Question: I am attempting to create a figure with a break in the axis.
It creates the .jpg image, but it prints two sets of x-axis labels in the process (see attached picture).
What error in the code is resulting in this problem?
'''
results = read.table("./ceu_asn_afr.txt",head=T)
library(plotrix)
jpeg("Figure1.1.jpg",width=2000,height=2000,res=300)
xgap <- ifelse(as.numeric(results[,1]) > 1.9, as.numeric(results[,1])-0.4, as.numeric(results[,1]))
plotCI(xgap,as.numeric(results[,3]),ui=as.numeric(results[,5]),li=as.numeric(results[,4]),err="y",gap=TRUE,sfrac=0.005, xlab="European odds ratio",ylab="African American odds ratio",cex=1.5,bty="l")
xat <- pretty(xgap)
xat <- xat[xat!=1.6]
xlab <- ifelse(xat>1.5, xat+0.4, xat)
axis(1,at=xat, labels=xlab)
axis.break(1,1.9,style="slash")
lines(c(0.75,2.5),c(0.75,2.5),lty=2)
close.screen(all=TRUE)
dev.off()
'''

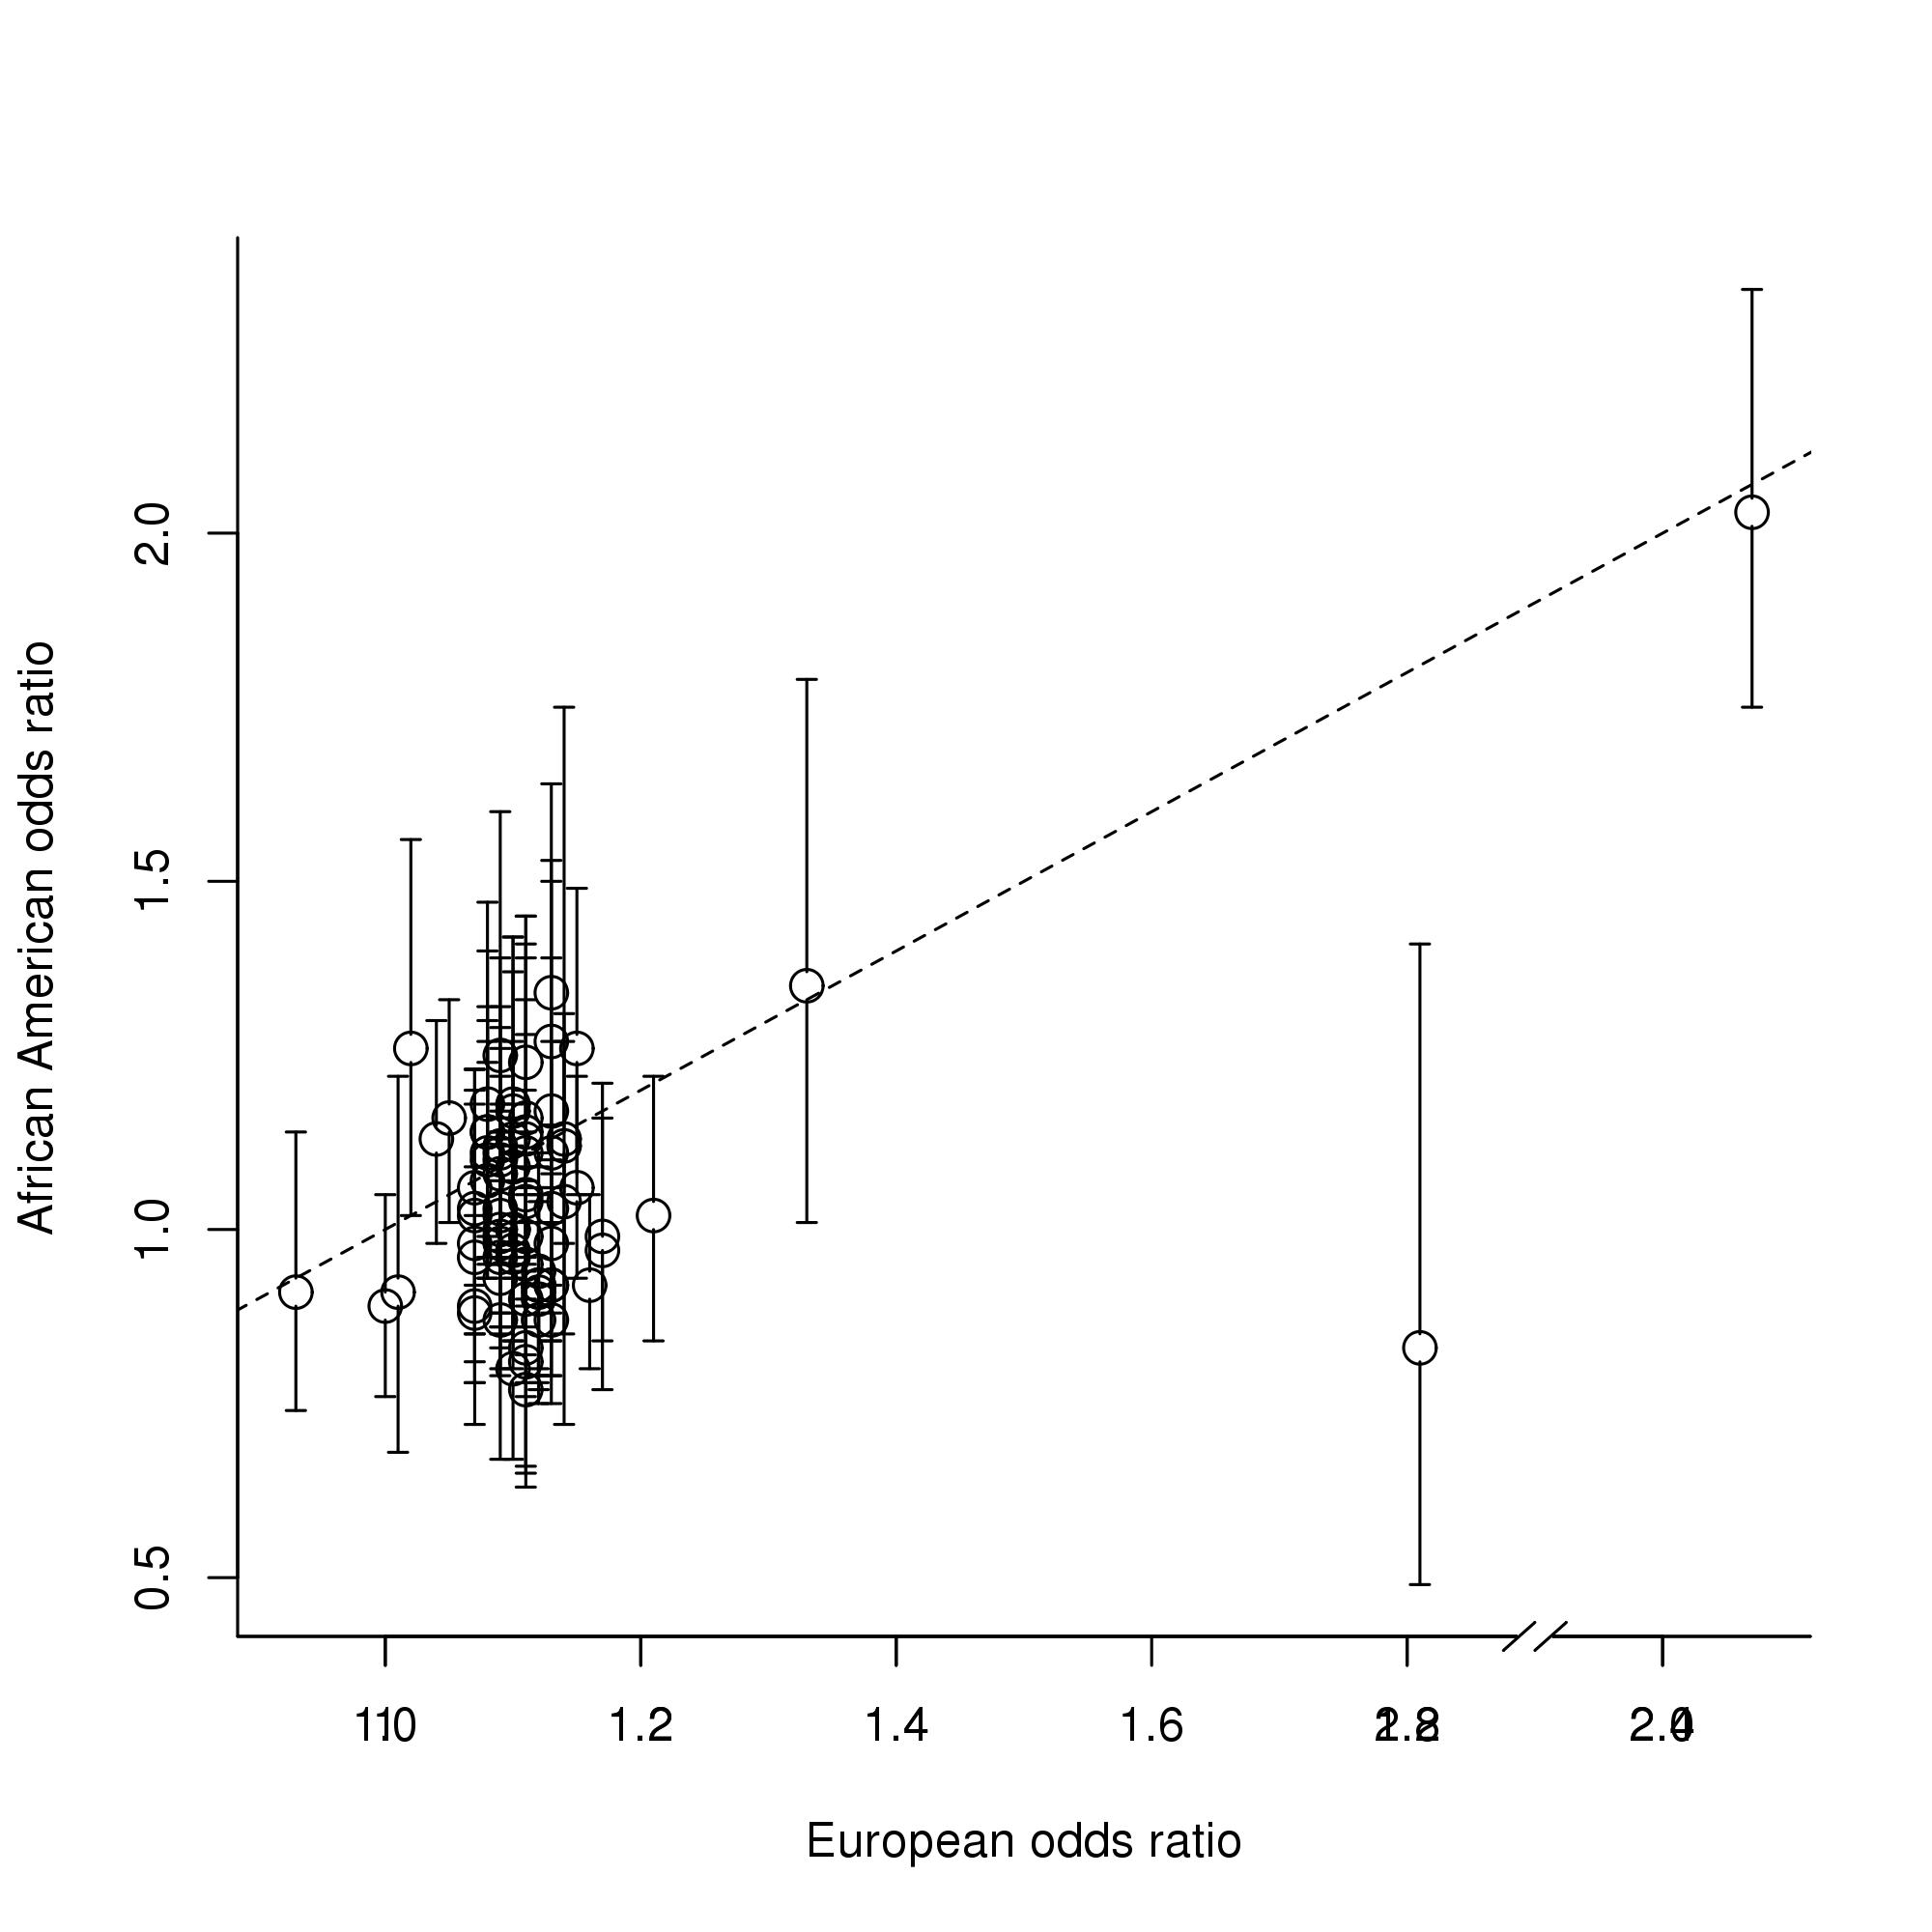
Answer: based on feedback from <URL>:
'''
results = read.table("./ceu_asn_afr.txt",head=T)
library(plotrix)
jpeg("Figure1.1.jpg",width=2000,height=2000,res=300)
xgap <- ifelse(as.numeric(results[,1]) > 1.9, as.numeric(results[,1])-0.4, as.numeric(results[,1]))
plotCI(xgap,as.numeric(results[,3]),ui=as.numeric(results[,5]),li=as.numeric(results[,4]),err="y",gap=TRUE,sfrac=0.005, xlab="European odds ratio",ylab="African American odds ratio",cex=1.5,bty="l",**xaxt="n"**)
xat <- pretty(xgap)
xat <- xat[xat!=1.6]
xlab <- ifelse(xat>1.5, xat+0.4, xat)
axis(1,at=xat, labels=xlab)
axis.break(1,1.9,style="slash")
lines(c(0.75,2.5),c(0.75,2.5),lty=2)
close.screen(all=TRUE)
dev.off()
'''
because plotCI defaults to creation of axis labels.